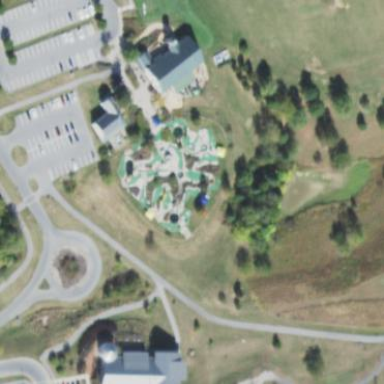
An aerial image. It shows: Miniature golf course.